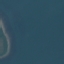
Land use / land cover: SeaLake